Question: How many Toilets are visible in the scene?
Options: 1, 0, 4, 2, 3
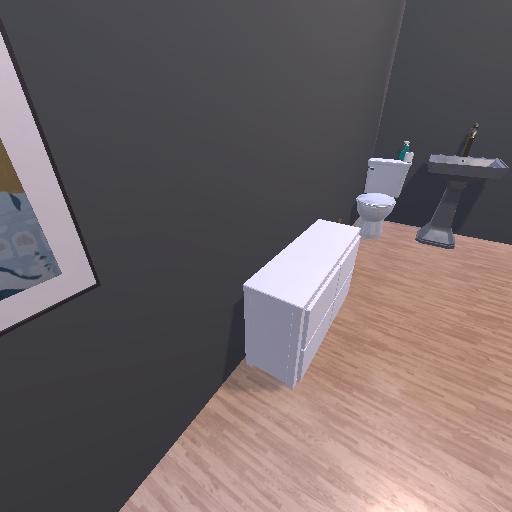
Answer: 1